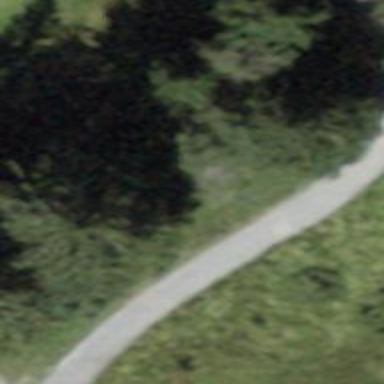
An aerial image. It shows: Designated golf cart path that is service road.